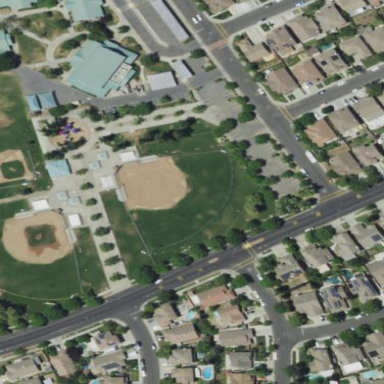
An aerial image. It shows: Baseball pitch for leisure land.